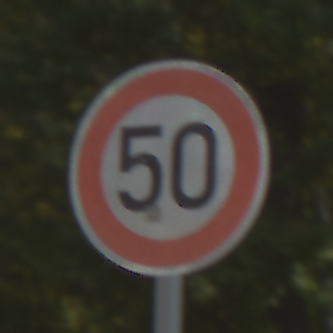
Verkehrszeichen: Geschwindigkeit50
Umgebung: Outdoor, Suburban
Tageszeit: MorningAfternoon
Wetter: Clear
Licht: Natural
Jahreszeit: NotSpecified
Kontrast: HighContrast